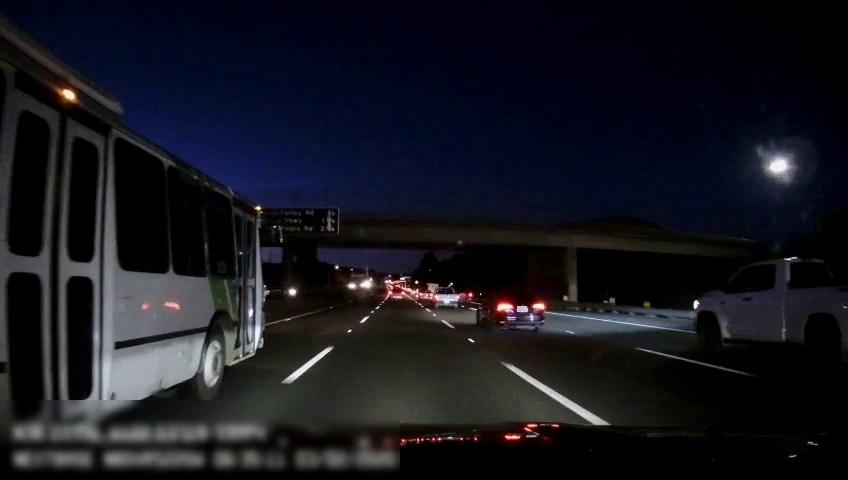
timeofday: Night
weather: Other
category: Drivable Space
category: Vehicles | SUV
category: Vehicles | Car
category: Vehicles | SUV
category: Vehicles | Truck
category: Vehicles | Truck
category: Vehicles | Other LV
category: Lanes | Alternate Lane
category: Lanes | Current Lane
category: Lanes | Current Lane
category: Lanes | Alternate Lane
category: Lanes | Alternate Lane
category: Traffic | Signs